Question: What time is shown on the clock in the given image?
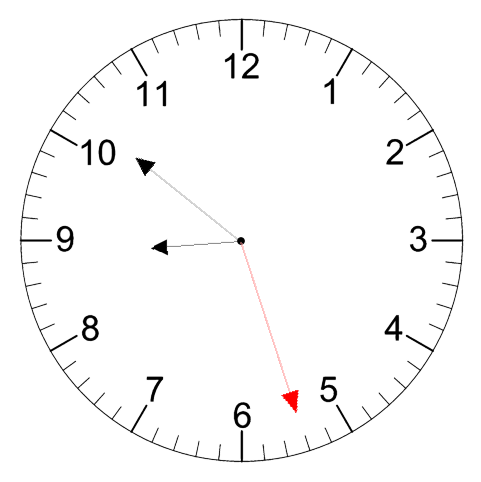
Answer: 08:51:27